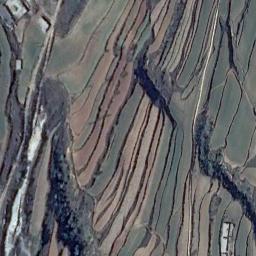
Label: terrace